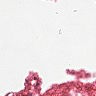
Metastatic tissue present: no